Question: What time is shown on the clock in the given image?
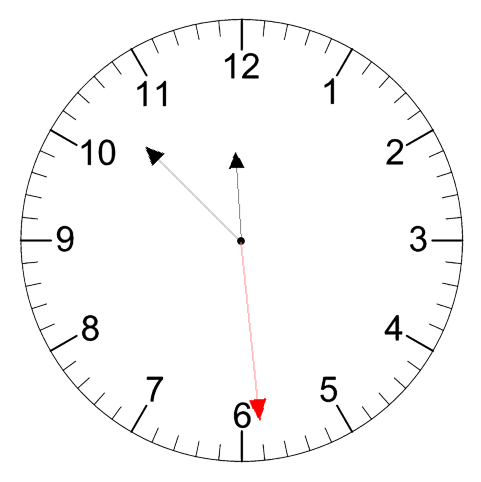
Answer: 11:52:29